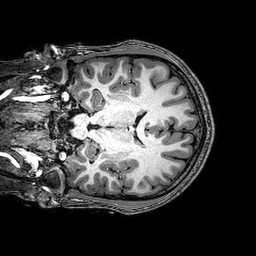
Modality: T1w
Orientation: coronal
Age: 18
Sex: male
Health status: healthy
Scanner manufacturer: philips
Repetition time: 0.008216 s
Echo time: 0.00377 s